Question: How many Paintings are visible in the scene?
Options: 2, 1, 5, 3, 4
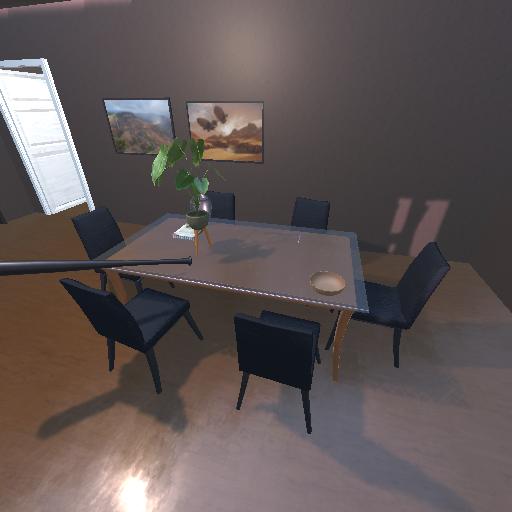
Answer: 2